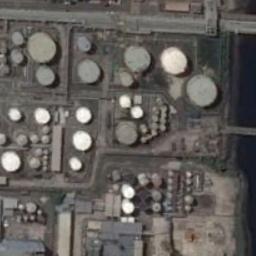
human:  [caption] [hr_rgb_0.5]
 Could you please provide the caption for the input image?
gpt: Here are two white storage tanks of the same size .

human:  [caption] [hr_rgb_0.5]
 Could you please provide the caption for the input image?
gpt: There are many storage tanks of different sizes .

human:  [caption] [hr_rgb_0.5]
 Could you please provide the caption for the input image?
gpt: There are many storage tanks on the bare land next to the river .

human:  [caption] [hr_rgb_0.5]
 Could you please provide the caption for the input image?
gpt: There are many different-sized oil storage tanks and many buildings in the factory .

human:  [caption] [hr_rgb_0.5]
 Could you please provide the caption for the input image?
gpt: There are many storage tanks of different sizes .